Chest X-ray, PA view. Patient: 16 years old, sex M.
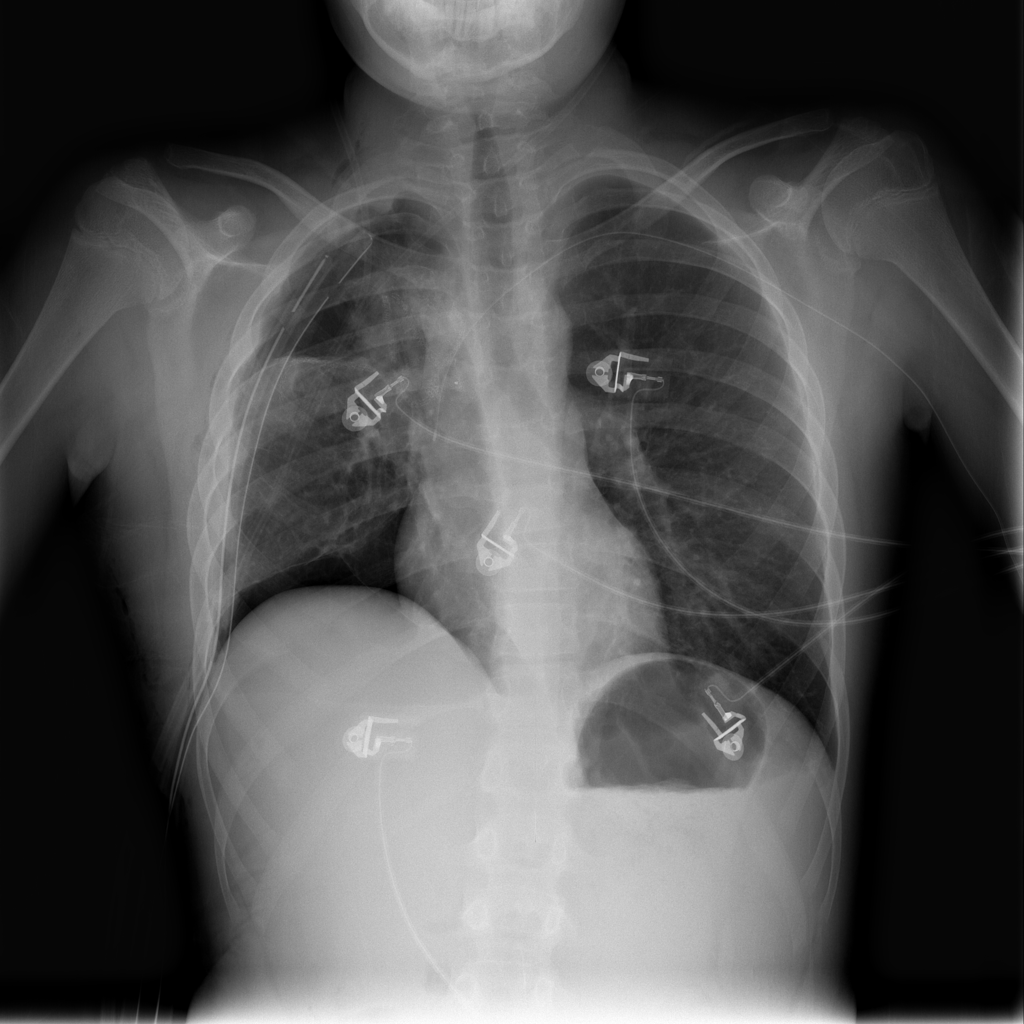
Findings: Pneumothorax